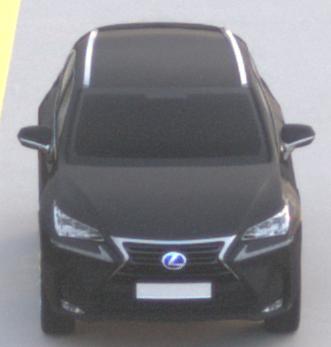
Make: Lexus
Model: NX 300h
Detailed model: NX (AZ1)
Model produced from: 2017/11
Model produced until: 2018/08
Doors: 5
Color: black
Road condition: dry road
Daytime: sunrise or sunset
Contrast: low contrast